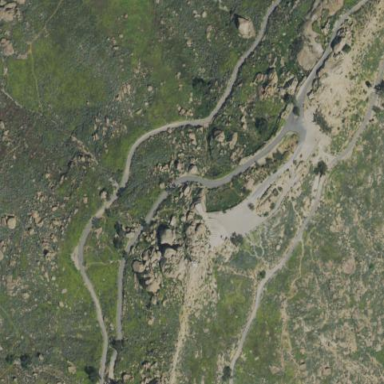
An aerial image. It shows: Landscape dominated by bare rock.